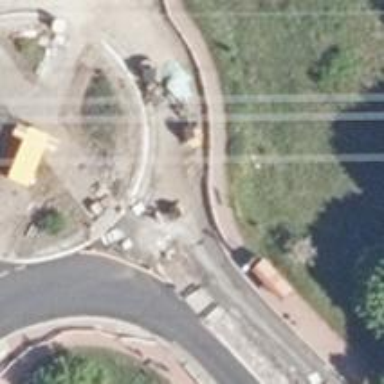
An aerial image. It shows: Secondary road with asphalt surface leading to roundabout.